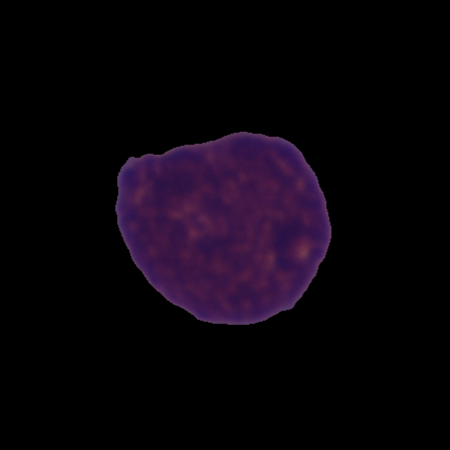
Label: cancer